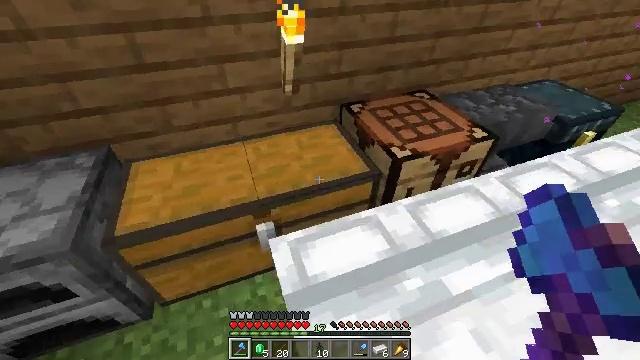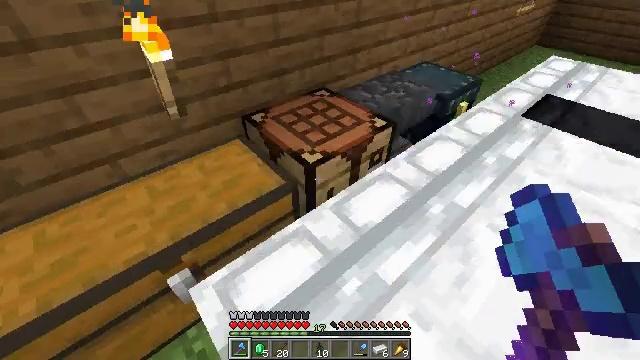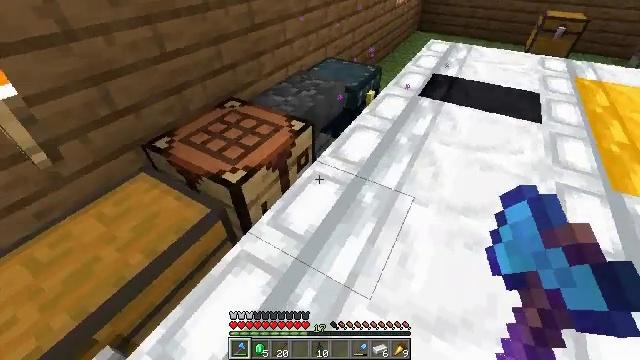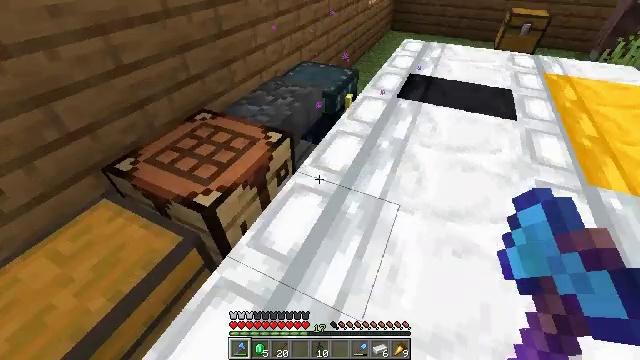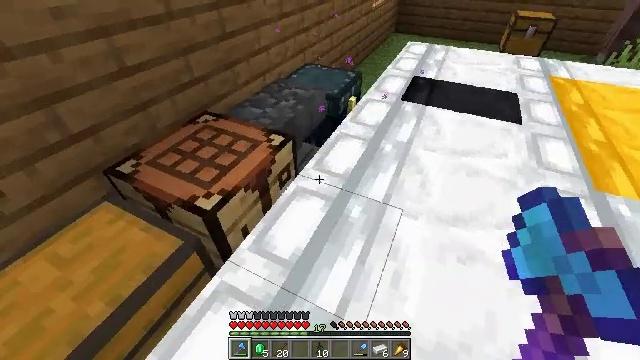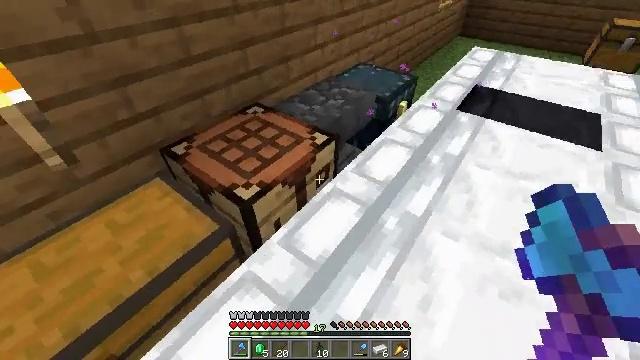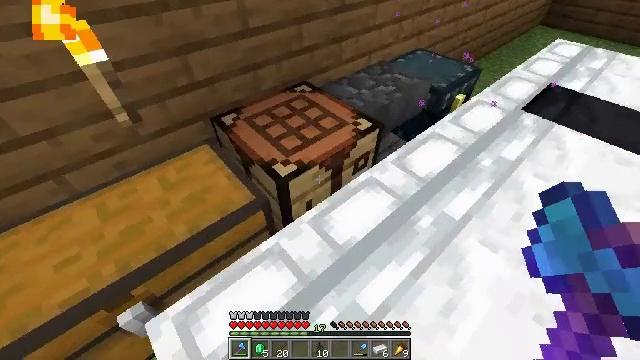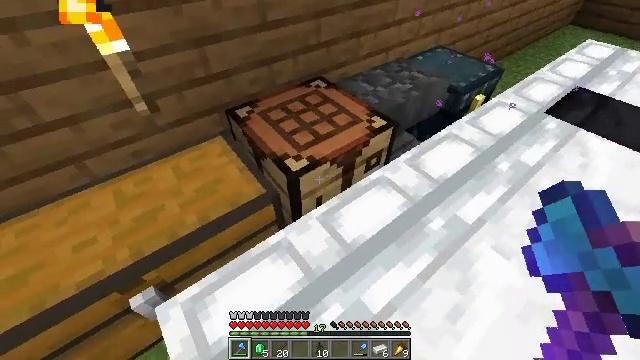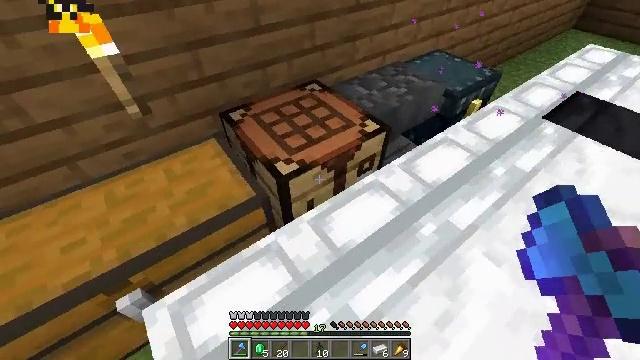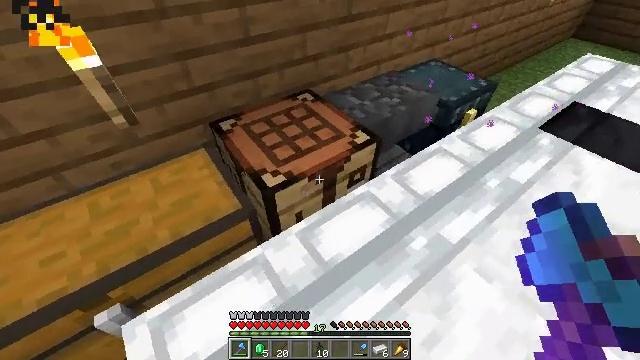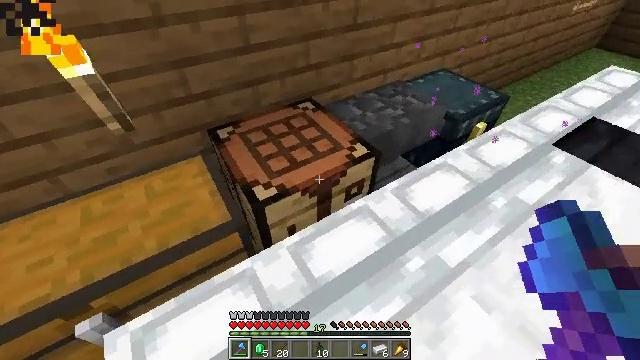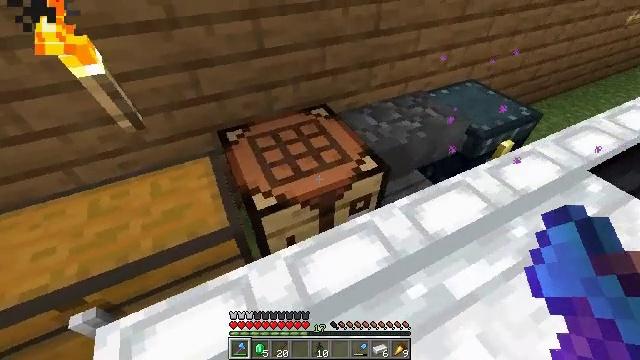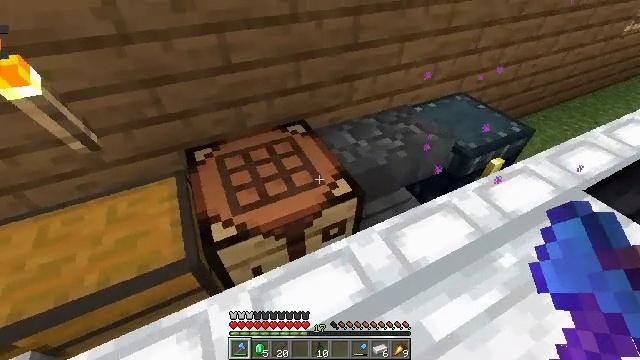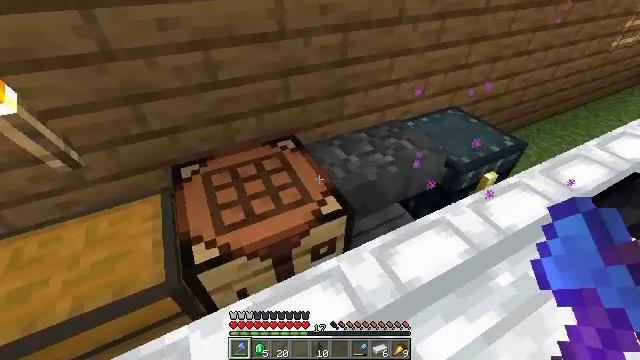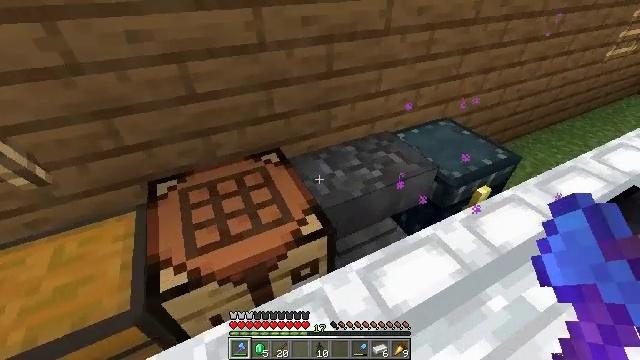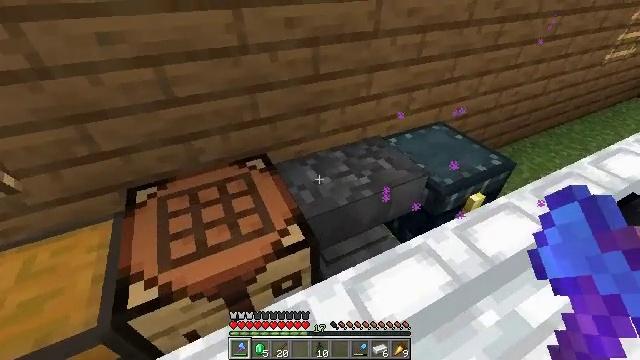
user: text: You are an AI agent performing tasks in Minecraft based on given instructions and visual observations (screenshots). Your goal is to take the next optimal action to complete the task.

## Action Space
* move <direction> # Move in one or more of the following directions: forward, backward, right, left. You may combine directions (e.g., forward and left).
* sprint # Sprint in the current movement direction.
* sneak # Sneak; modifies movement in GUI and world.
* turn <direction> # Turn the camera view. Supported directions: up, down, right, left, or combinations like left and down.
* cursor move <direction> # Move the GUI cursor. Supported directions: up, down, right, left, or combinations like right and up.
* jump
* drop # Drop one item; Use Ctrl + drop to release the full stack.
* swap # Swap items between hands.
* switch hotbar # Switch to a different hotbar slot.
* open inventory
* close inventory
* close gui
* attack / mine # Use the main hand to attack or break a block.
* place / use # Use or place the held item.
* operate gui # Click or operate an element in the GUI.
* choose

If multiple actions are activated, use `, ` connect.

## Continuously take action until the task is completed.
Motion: motion action
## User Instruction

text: Attack the shulker box to pick it up.
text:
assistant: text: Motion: move forward and move right, turn right
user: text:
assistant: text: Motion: turn right
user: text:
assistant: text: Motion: turn right
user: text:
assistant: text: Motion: no_op
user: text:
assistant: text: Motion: turn left
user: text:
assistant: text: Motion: turn left and down
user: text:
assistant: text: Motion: turn left
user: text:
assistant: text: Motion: move right
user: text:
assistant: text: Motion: move forward and move right, turn up
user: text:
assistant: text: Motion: move forward and move right, turn left
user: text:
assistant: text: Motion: move forward and move right, turn left
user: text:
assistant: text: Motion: move forward and move right, turn up
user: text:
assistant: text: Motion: move forward and move right, turn up
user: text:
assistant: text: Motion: turn up
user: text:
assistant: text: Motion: no_op
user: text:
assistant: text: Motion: turn right
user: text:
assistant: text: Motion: turn right and down
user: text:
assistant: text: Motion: turn right
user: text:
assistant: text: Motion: use / place
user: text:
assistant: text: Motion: use / place
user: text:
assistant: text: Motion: turn left and down, use / place
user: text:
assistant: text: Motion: no_op
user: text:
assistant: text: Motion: no_op
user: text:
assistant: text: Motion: sneak, open gui
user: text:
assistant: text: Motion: sneak
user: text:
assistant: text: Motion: sneak
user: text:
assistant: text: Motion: sneak, cursor move down
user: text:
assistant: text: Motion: sneak, cursor move down
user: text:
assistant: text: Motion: sneak, cursor move down
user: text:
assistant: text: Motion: sneak, cursor move left